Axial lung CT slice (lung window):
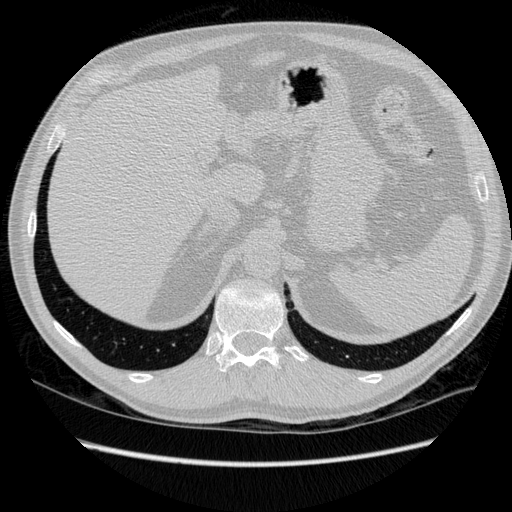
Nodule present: no